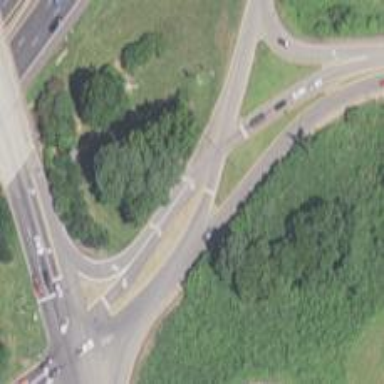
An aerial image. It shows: Tertiary road.